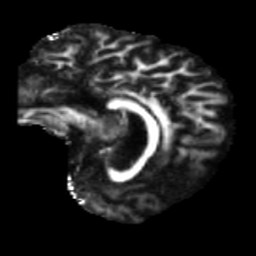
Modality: FA
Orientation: sagittal
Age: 58
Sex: female
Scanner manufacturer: siemens
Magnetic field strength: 3 T
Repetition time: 5.47 s
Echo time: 0.0854 s